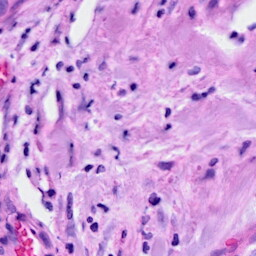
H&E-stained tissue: Breast